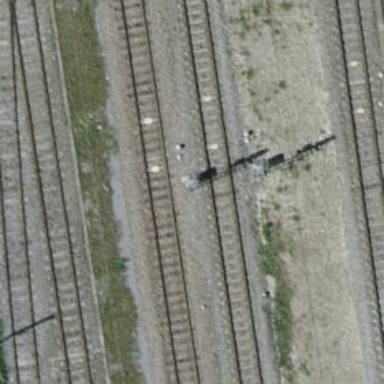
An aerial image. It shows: Railway signal.